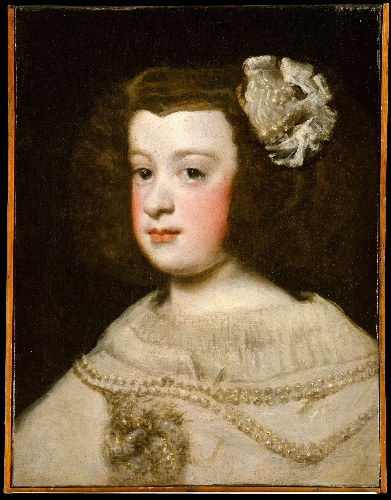
Title: María Teresa, Infanta of Spain
Artist: Diego Rodríguez de Silva y Velázquez
Artist bio: Spanish, Seville 1599–1660 Madrid
Date: mid-17th century
Object type: Painting
Classification: Paintings
Medium: Oil on canvas
Dimensions: 19 x 14 9/16 in. (48 x 37 cm)
Department: Robert Lehman Collection
Credit line: Robert Lehman Collection, 1975
Accession year: 1975
Repository: Metropolitan Museum of Art, New York, NY
Tags: Portraits|Women